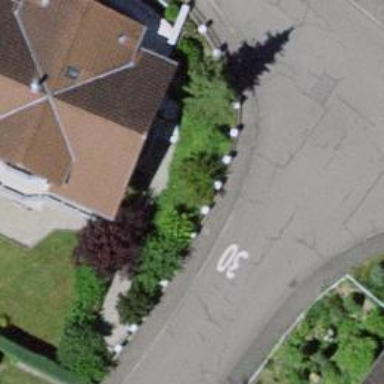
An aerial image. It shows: Sidewalk.